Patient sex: F
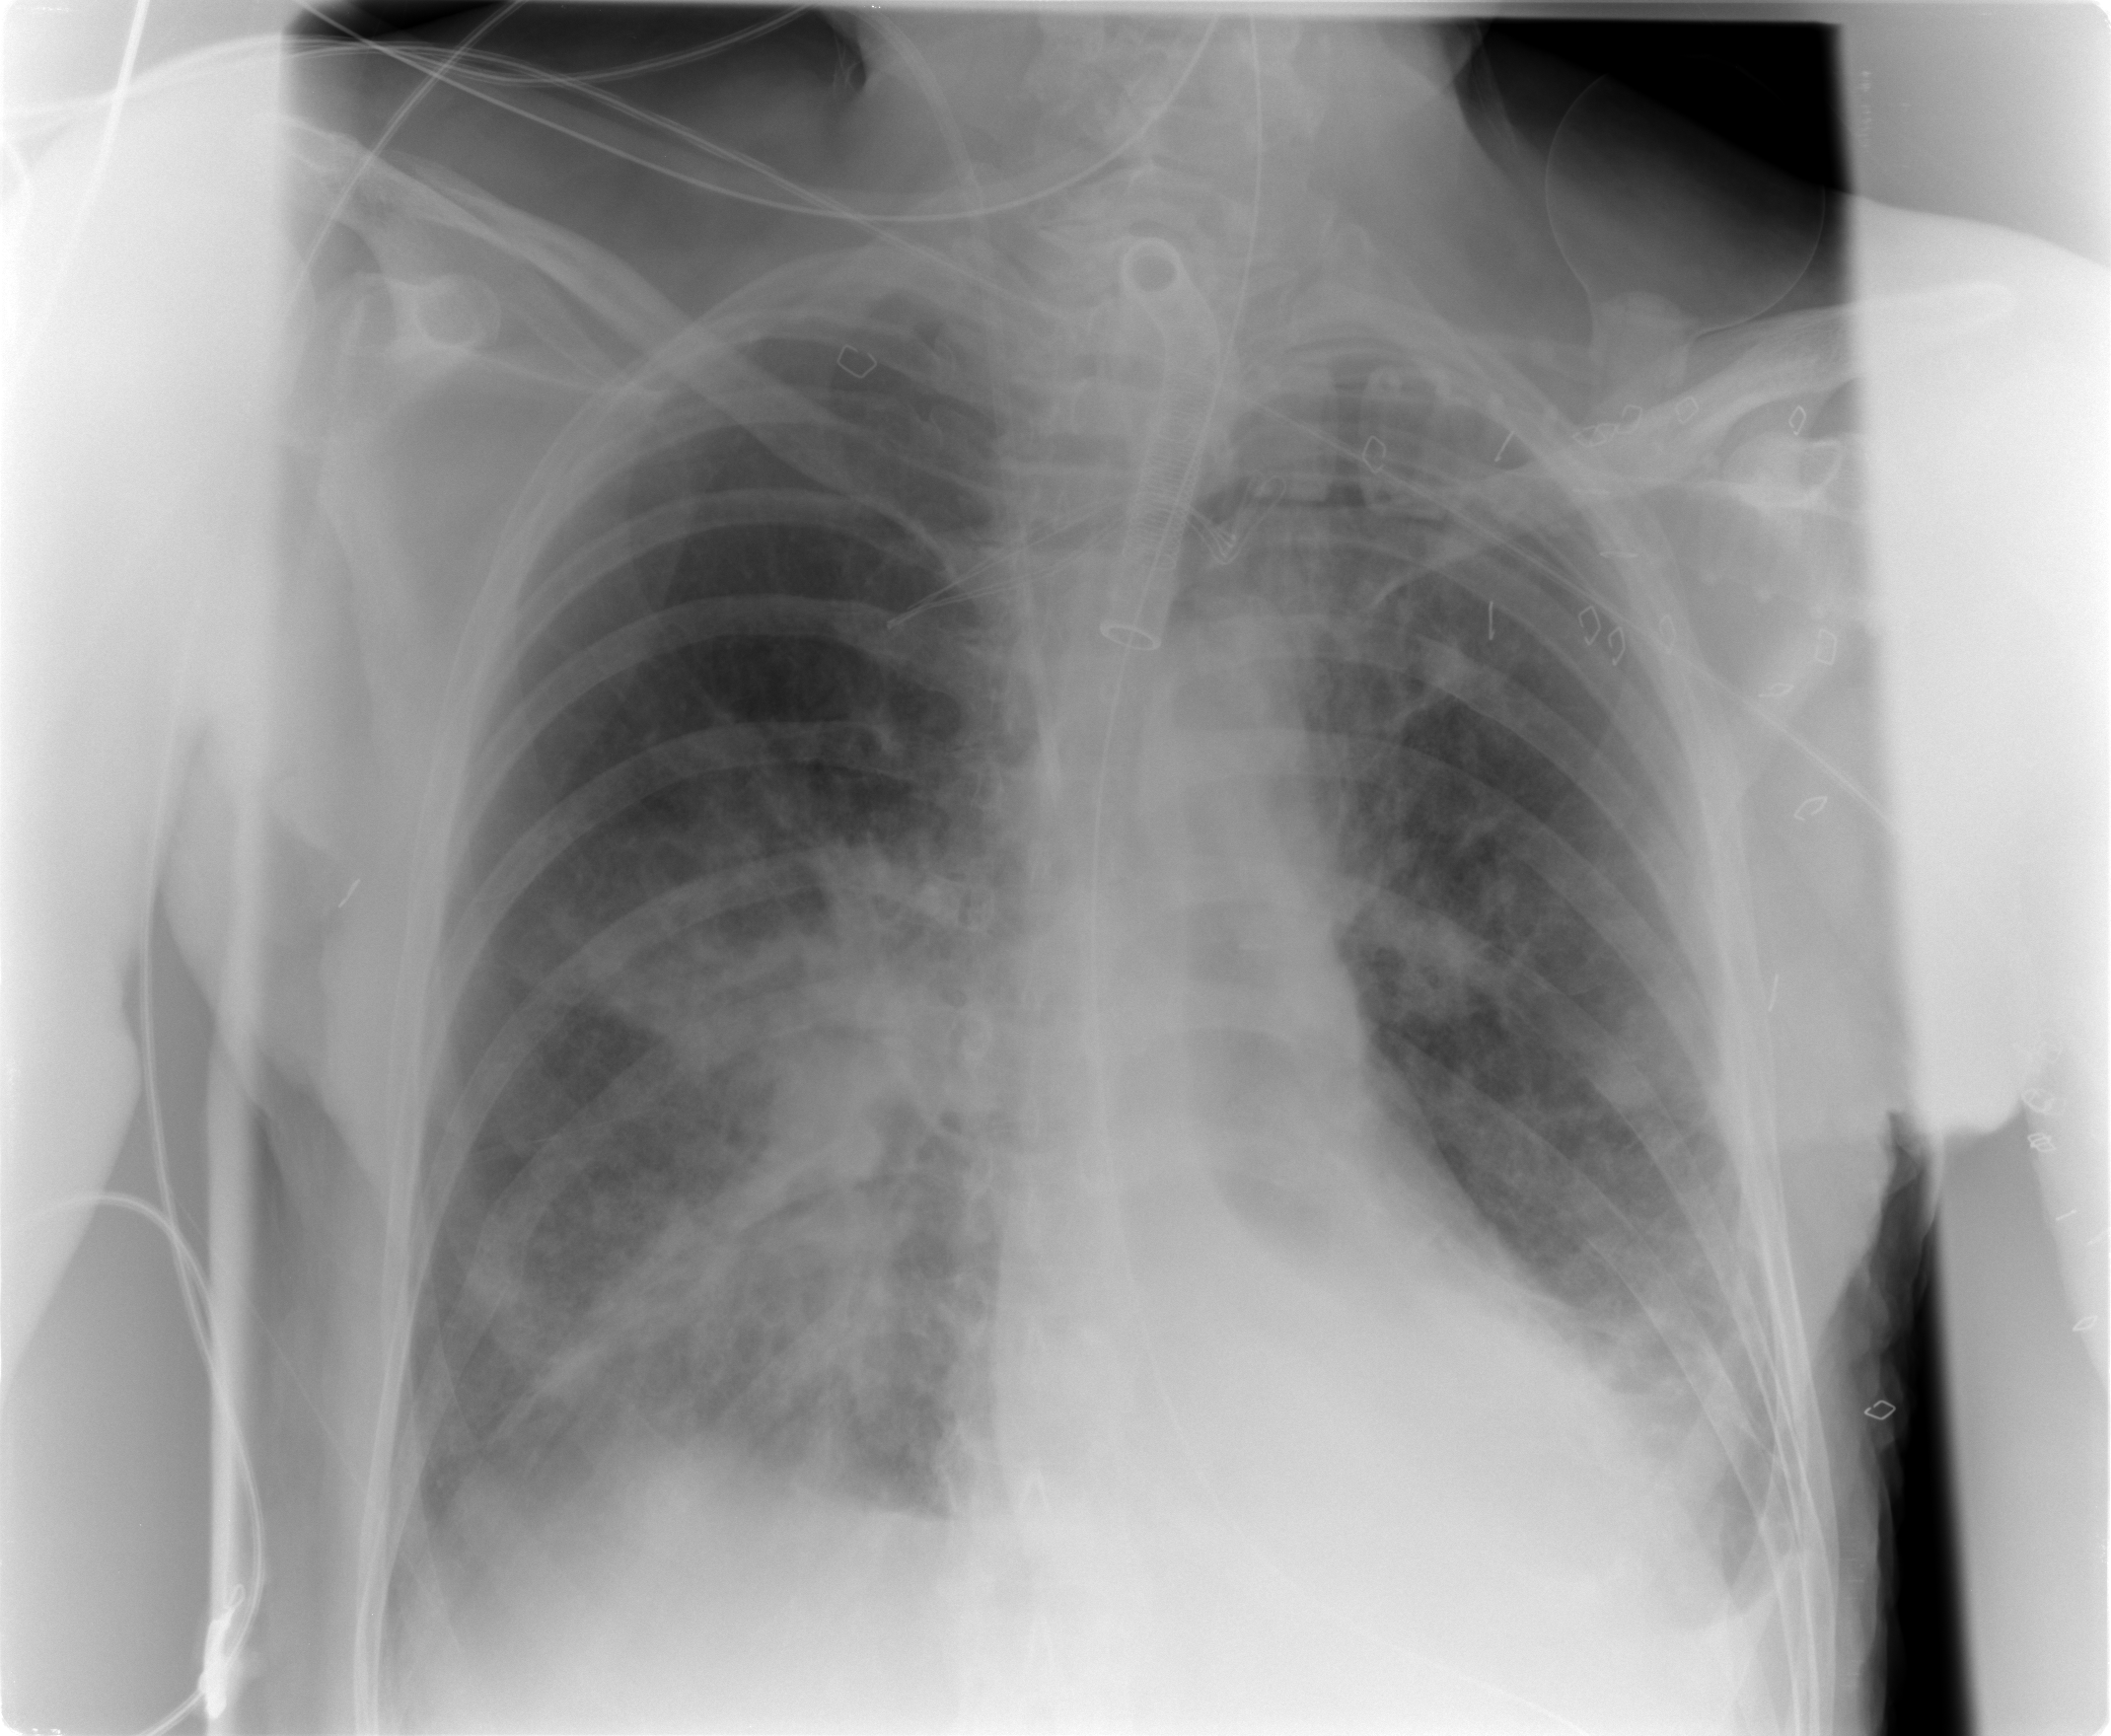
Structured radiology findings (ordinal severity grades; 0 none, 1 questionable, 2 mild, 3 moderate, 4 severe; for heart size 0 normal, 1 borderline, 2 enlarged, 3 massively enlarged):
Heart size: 0
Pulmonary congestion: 2
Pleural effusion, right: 2
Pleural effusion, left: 2
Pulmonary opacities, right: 3
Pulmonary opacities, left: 2
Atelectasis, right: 3
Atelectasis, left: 2